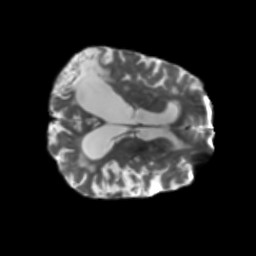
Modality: T2w
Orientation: axial
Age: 66
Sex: female
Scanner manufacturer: siemens
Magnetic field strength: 3 T
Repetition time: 5.25 s
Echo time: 0.08 s